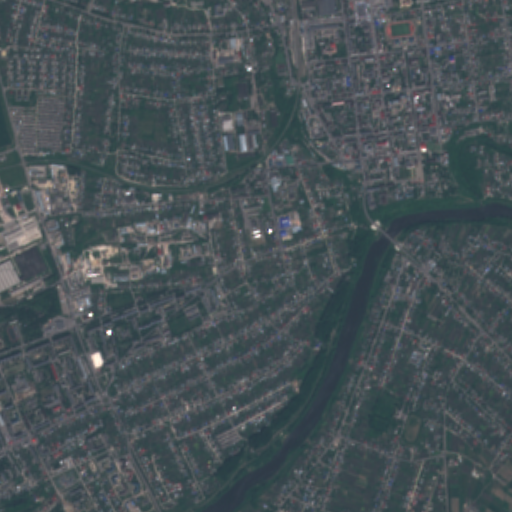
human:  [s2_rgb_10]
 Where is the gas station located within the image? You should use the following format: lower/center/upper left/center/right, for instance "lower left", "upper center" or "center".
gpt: The gas station is located in the center left of the image.
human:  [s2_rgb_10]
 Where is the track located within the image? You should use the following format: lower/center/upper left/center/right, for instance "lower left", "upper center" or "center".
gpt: The track is located in the upper right of the image.
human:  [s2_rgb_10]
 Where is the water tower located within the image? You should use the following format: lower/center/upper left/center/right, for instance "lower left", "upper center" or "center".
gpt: The water tower is located in the lower right of the image.
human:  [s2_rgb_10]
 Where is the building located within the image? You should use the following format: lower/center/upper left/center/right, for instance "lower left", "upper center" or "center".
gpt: There is no building in the image.